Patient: sex F, age 52
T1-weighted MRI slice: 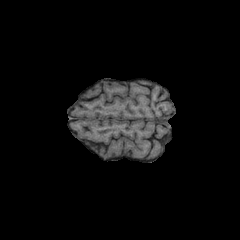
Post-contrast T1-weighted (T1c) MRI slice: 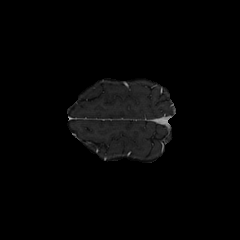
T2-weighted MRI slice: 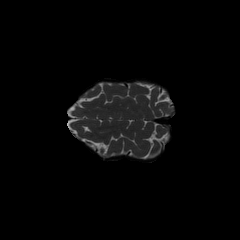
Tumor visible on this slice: no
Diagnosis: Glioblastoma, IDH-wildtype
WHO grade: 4